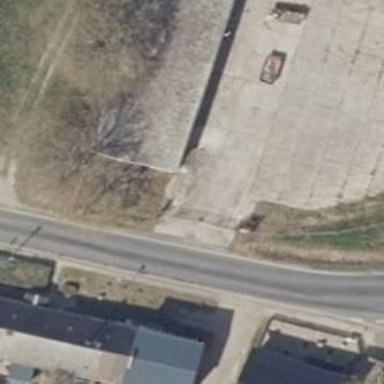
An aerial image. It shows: Driveway with concrete plates as its surface.